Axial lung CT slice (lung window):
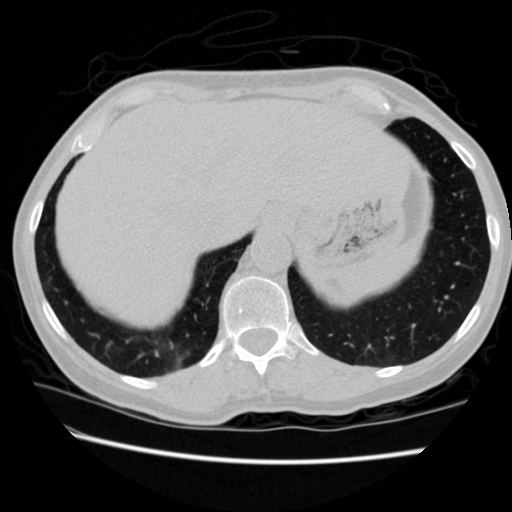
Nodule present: no